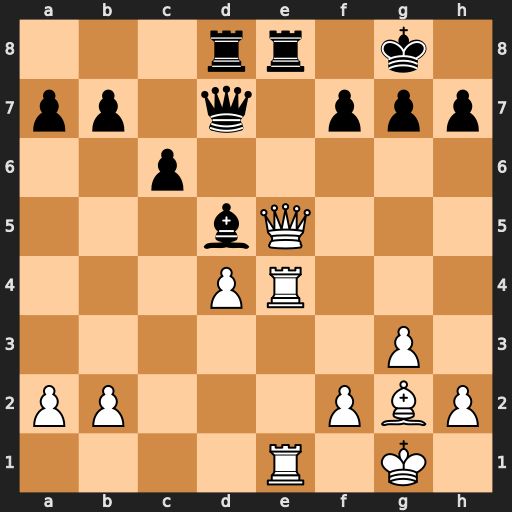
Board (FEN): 3rr1k1/pp1q1ppp/2p5/3bQ3/3PR3/6P1/PP3PBP/4R1K1
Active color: w
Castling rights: -
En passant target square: -
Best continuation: Qxe8+ Rxe8 Rxe8+ Qxe8 Rxe8#